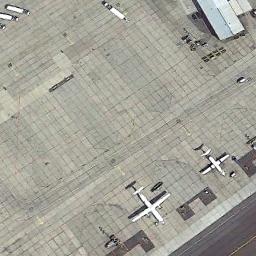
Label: airplane